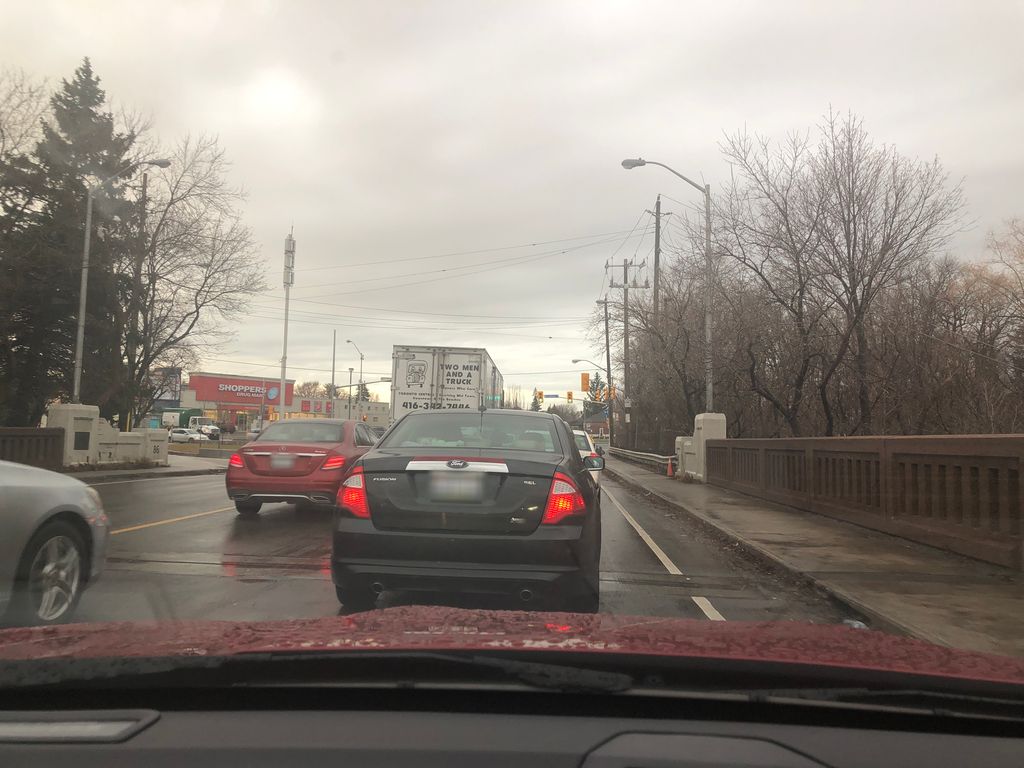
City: toronto